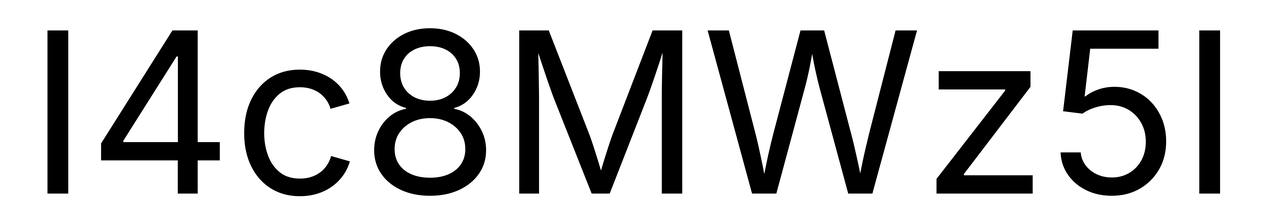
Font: Inter_Regular